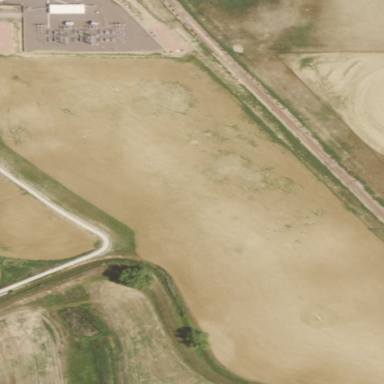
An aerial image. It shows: Farmland with wheat crops.